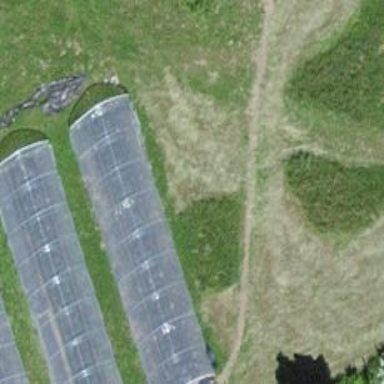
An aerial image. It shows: Greenhouse.